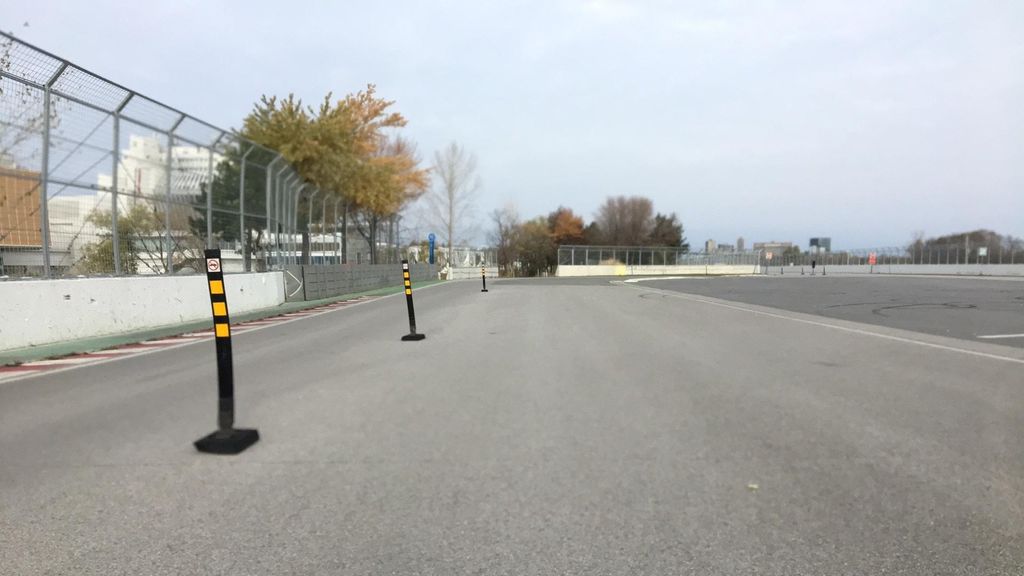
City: montreal